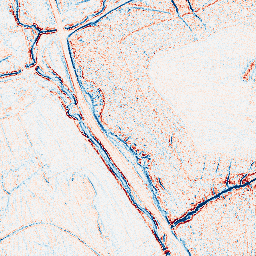
Category: edge_preserving
Decomposition family: bilateral
Decomposition parameters: d: 5
sigma_color: 75
sigma_space: 25
Upsampling method: fft_zeropad
Upsampling parameters: scale: 2
Upsampling scale: 2